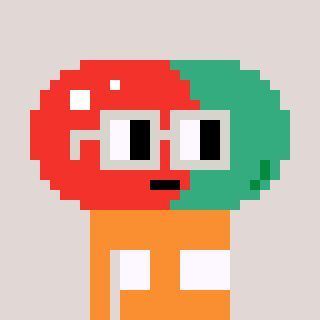
a pixel art character with square light gray glasses, a pill-shaped head and a orange-colored body on a warm background